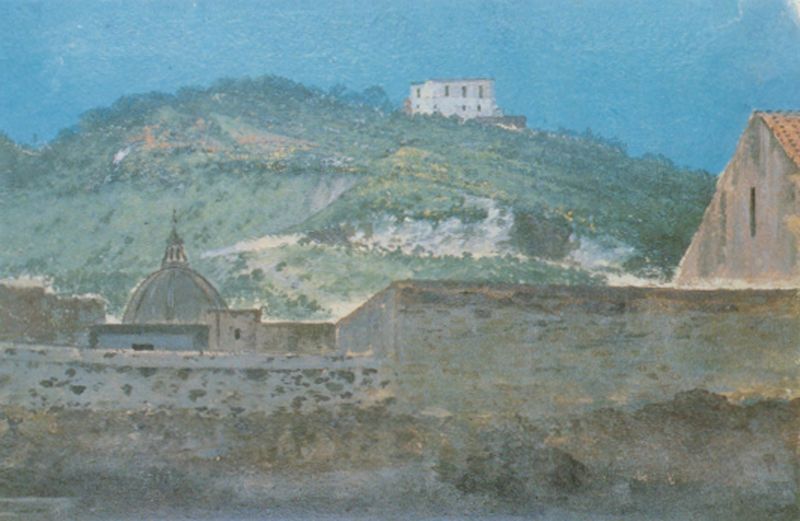
Titel: Kuppe eines Hügels, Neapel
Künstler: Thomas Jones
Standort: Birmingham (West Midlands)
Institution: Birmingham Museum and Art Gallery
Schlagwörter: berg, blau, felsen, gemälde, himmel, meer, schatten, wasser, weiß, wolken, aquarell, bäume, grün, impressionismus, landschaft, ocker, sand, stadt, ausschnitt, braun, fenster, grau, hell, laterne, licht, pastell, schwarz, türkis, blüten, dach, gebäude, gras, haus, rot, schloss, weg, wiese, beige, malerei, wand, stein, steine, öl, erde, horizont, häuser, hügel, büsche, kirche, sonne, sträucher, wiesen, insel, land, pflanzen, tal, wald, anhöhe, turm, stilleben, sommer, fassade, italien, süden, abhang, heiß, trocken, berge, fels, gebirge, hang, hitze, verlassen, dorf, dächer, giebel, mauer, ziegel, dunst, luftperspektive, nebel, tag, landschaftsmalerei, monochrom, vegetation, steil, wolkenlos, oliv, kuppel, nebelig, panorama, punkte, ruine, burg, provence, scheune, kloster, kreuz, kuppeln, moschee, palazzo, diesig, dom, festung, abhänge, kuppe, sonnig, villa, geige, himme, verschwommen, putz, reise, tonig, florenz, griechenland, stadtmauer, wetterfahne, hänge, verputz, toscana, mittelmeer, fesnter, blauer, flachdach, satteldach, flachdächer, scharte, kollosseum, wasswe, mosche, serpentine, kontrastarm, mittelblau, süditalien, dorfs, 1900, ockefr, stillebne